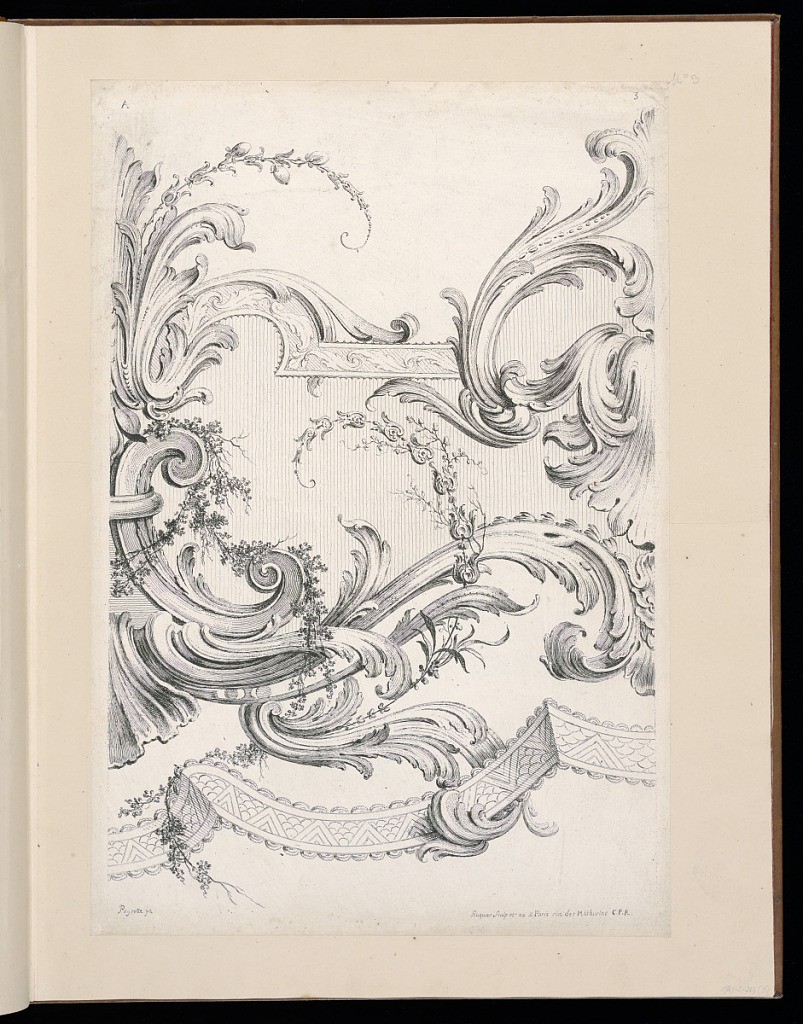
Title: Acanthus Leaf Frieze Design
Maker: Alexis Peyrotte, French, 1699–1769
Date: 1749–61
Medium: Etching on laid paper
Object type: Bound print
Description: Third plate from a series of twelve designs for rococo ornament by Peyrotte. A detail from an acanthus leaf frieze ornamented with rococo motifs, shells, c-scrolls, fleurons, branches with leaves and flowers. The plate is trimmed and pasted onto the album page. It is signed and numbered.